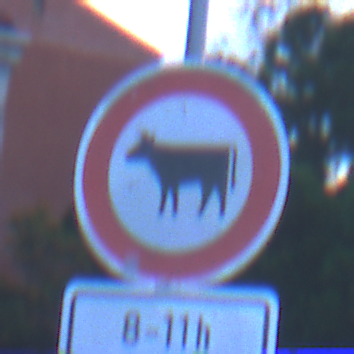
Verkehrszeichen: VerbotViehtrieb
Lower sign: ZeitangabenOhneBeschraenkungAufWochentage2
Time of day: Dawn
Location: Outdoor (Urban)
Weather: PartlyCloudy
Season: NotSpecified
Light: Natural